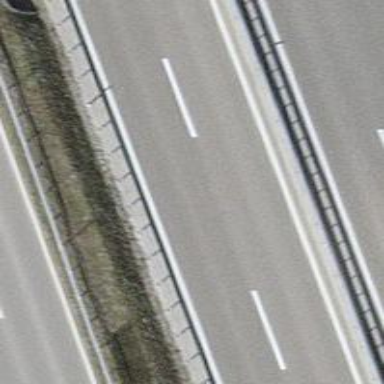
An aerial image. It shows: Asphalt motorroad with trunk classification.